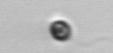
Label: flagellate